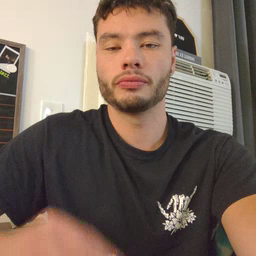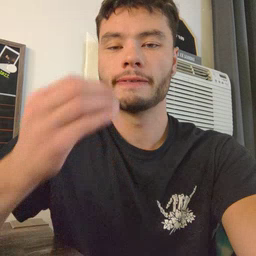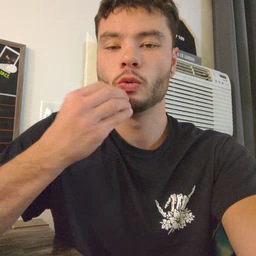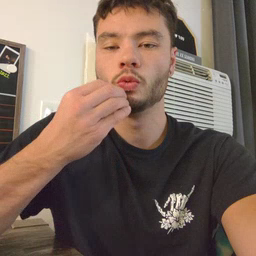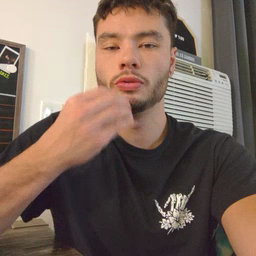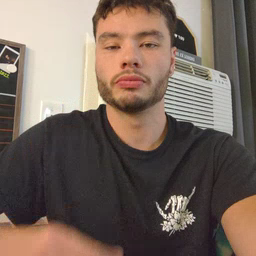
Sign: food